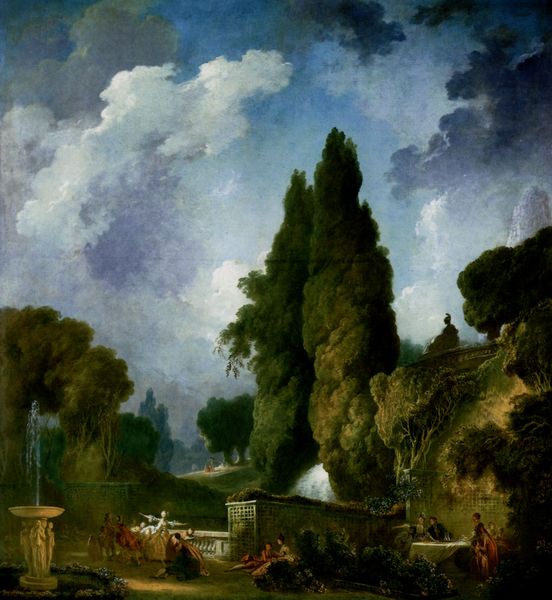
Titel: Das Blindekuhspiel
Künstler: Jean Honoré Fragonard
Standort: Washington (District of Columbia)
Institution: National Gallery of Art
Schlagwörter: baum, blau, gemälde, himmel, laub, mann, schatten, wasser, weiß, wolken, bäume, frauen, gelb, grün, landschaft, menschen, see, teich, abend, blumen, damen, frankreich, frau, grau, hell, hintergrund, kleid, licht, männer, nacht, schwarz, säulen, tisch, park, schloss, weg, fest, gesellschaft, symbolismus, tanz, feier, barock, historie, mensch, öl, hügel, natur, busch, büsche, gebüsch, gewässer, sonne, klassizismus, wasserfall, brunnen, genre, bassin, garten, skulptur, springbrunnen, statue, zypressen, balkon, terrasse, sommer, perspektive, mauer, nautr, idylle, picknick, figuren, romantik, staffage, essen, geländer, spiel, balustrade, zypresse, lichtung, becken, bankett, statuen, böcklin, fontaine, fontäne, höfisch, landpartie, watteau, pinie, brunne, koch, gewölk, versailles, wasserspiel, kaskade, lumen, bäumr, mesnchen, wasserspiele, landschaftspark, bäumre, bauim, fete galante, verssailles, mmel, immung, feiernde, ringbrunnen, sellschaft